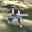
Label: 4